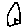
Label: house